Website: apple
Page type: address-validator
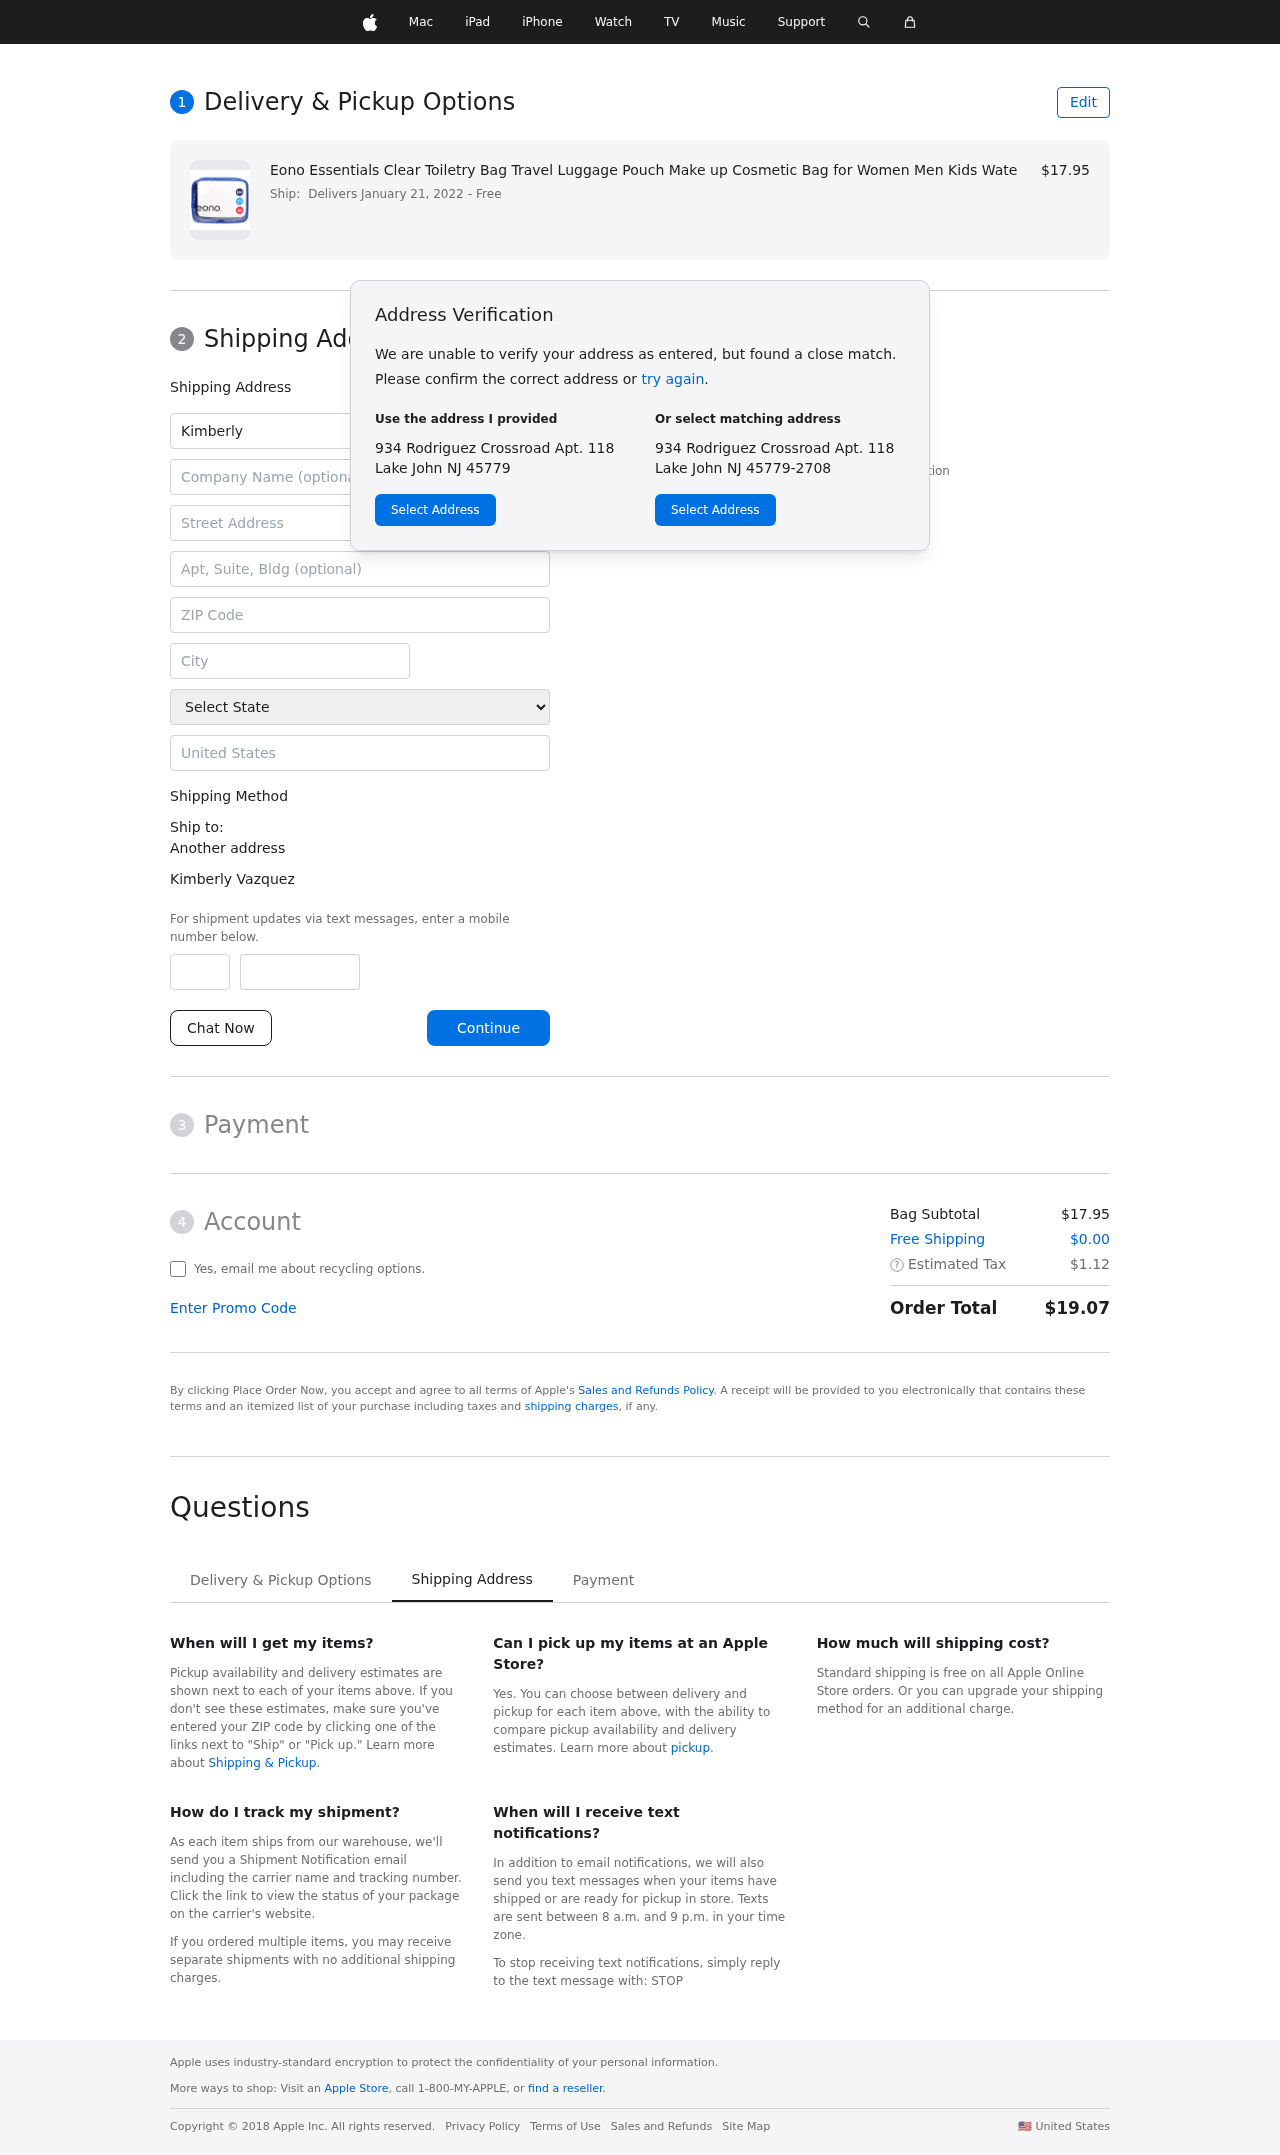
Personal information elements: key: PII_CITY
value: Lake John
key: PII_COUNTRY
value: United States
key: PII_FIRSTNAME
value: Kimberly
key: PII_FULLNAME
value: Kimberly Vazquez
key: PII_LASTNAME
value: Vazquez
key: PII_PHONE_AREA
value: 589
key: PII_PHONE_SUFFIX
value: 0430
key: PII_POSTCODE
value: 45779
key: PII_STATE
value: New Jersey
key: PII_STREET
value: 934 Rodriguez Crossroad Apt. 118
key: PII_CITY_STATE_ZIP
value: Lake John NJ 45779
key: PII_STATE_ABBR
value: NJ
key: PII_POSTCODE_FULL
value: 45779
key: PII_POSTCODE_NUMERIC
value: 45779
Product elements: key: PRODUCT1_NAME
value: Eono Essentials Clear Toiletry Bag Travel Luggage Pouch Make up Cosmetic Bag for Women Men Kids Wate
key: PRODUCT1_PRICE
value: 17.95
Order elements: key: ORDER_DELIVERY_DATE
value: Delivers January 21, 2022
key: ORDER_SUBTOTAL
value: $17.95
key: ORDER_SHIPPING_COST
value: $0.00
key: ORDER_TAX
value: $1.12
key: ORDER_TOTAL
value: $19.07